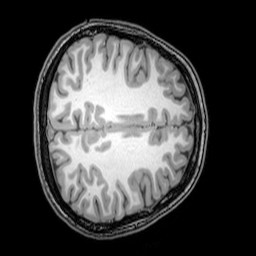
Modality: T1w
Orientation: axial
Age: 20
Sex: female
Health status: healthy
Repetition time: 0.081 s
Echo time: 0.037 s